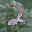
Label: 2